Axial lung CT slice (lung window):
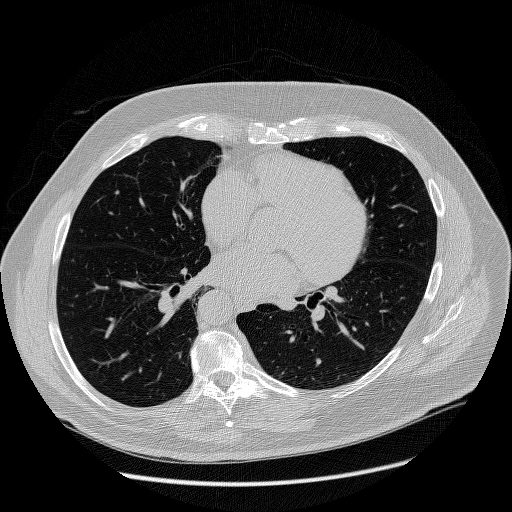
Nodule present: no